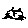
Label: cat